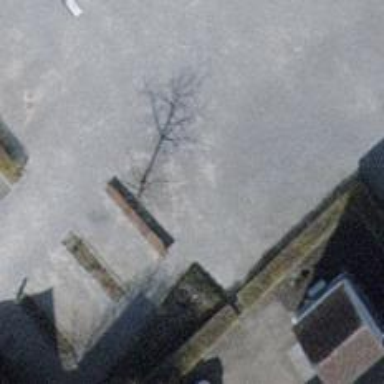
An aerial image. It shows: Brown bench.